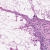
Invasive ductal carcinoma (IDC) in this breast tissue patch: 0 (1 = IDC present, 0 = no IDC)